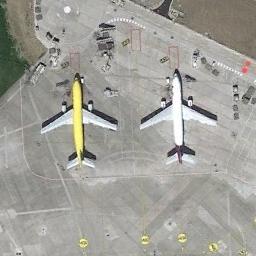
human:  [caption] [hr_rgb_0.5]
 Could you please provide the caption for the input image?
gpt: Here are two planes of the same size  The one on the left is yellow and the one on the right is white .

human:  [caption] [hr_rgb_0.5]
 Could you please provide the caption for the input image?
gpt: A white airplane and a yellow airplane are parked on the runway .

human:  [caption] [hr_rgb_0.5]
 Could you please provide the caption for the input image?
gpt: A yellow plane and a white plane parked in a line on the open area while all kinds of marks and facilities beside .

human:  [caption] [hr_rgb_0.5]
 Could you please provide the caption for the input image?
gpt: An airplane with a yellow fuselage and a white airplane were on the airport .

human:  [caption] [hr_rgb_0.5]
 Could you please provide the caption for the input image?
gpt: Two planes of different colors are on the marked ground .